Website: home-depot
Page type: delivery-shipping
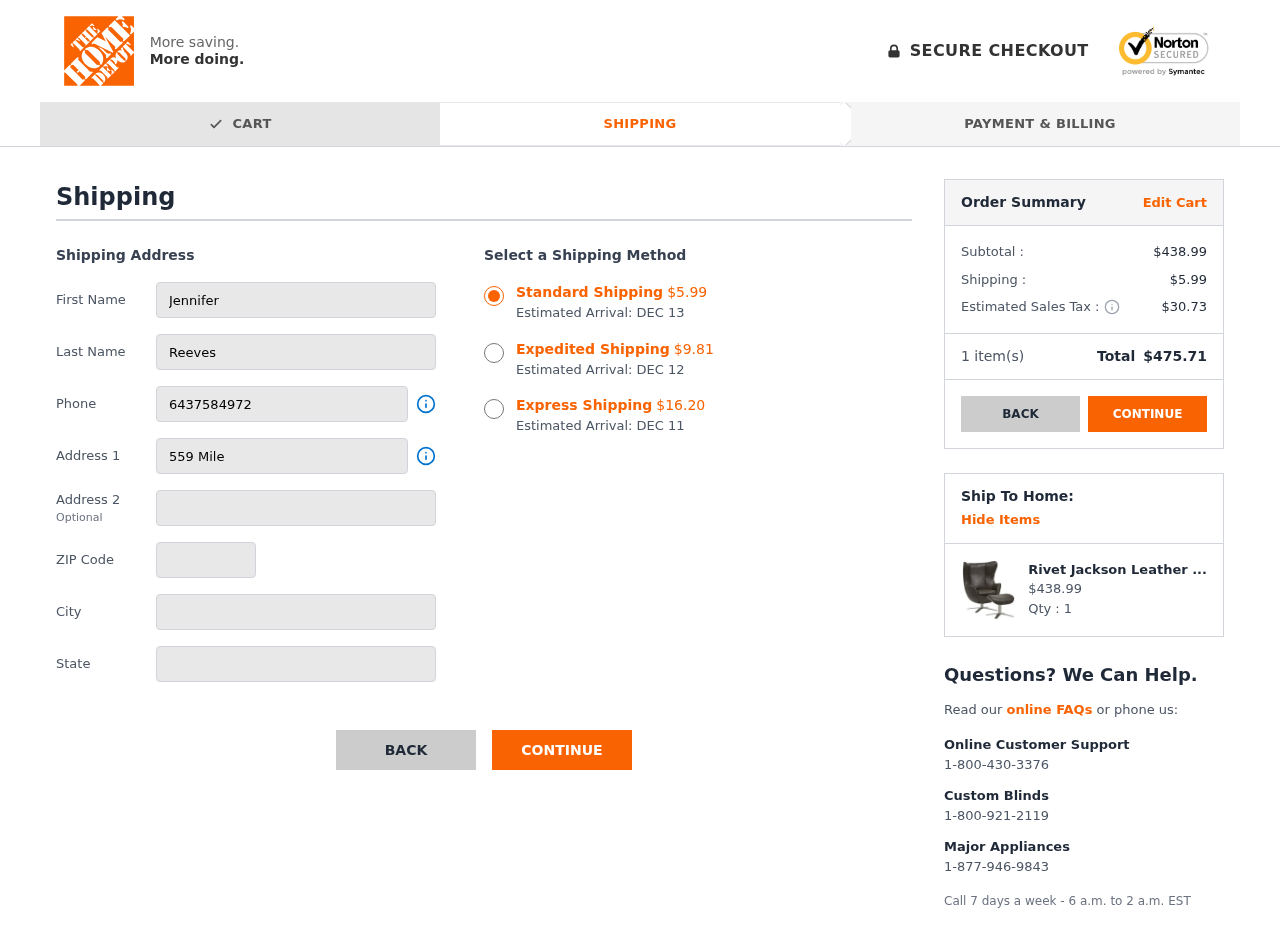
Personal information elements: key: PII_CITY
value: Port John
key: PII_FIRSTNAME
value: Jennifer
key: PII_LASTNAME
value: Reeves
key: PII_PHONE
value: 6437584972
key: PII_POSTCODE
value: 30216
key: PII_STATE
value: North Carolina
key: PII_STREET
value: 559 Miles Ranch
Product elements: key: PRODUCT1_NAME
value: Rivet Jackson Leather Swivel Chair and Ottoman,
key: PRODUCT1_PRICE
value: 438.99
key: PRODUCT1_QUANTITY
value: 1
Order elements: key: ORDER_SHIPPING_COST_STANDARD
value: $5.99
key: ORDER_DELIVERY_DATE
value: DEC 13
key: ORDER_SHIPPING_COST_EXPEDITED
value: $9.81
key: ORDER_DELIVERY_DATE_EXPEDITED
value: DEC 12
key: ORDER_SHIPPING_COST_EXPRESS
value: $16.20
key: ORDER_DELIVERY_DATE_EXPRESS
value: DEC 11
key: ORDER_SUBTOTAL
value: $438.99
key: ORDER_SHIPPING_COST
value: $5.99
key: ORDER_TAX
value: $30.73
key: ORDER_NUM_ITEMS
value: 1
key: ORDER_TOTAL
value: $475.71